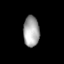
Tissue: lung
Cell type: Endothelial cells
Senescence score: 0.5948
Nuclear area (px): 479
Mean DAPI intensity: 166.628